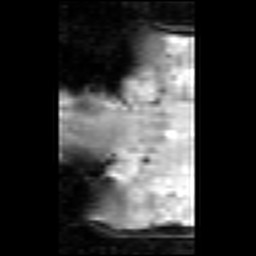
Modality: inplaneT2
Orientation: coronal
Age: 28
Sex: female